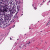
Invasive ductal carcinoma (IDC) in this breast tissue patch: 0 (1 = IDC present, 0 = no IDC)